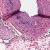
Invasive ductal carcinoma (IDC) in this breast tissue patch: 0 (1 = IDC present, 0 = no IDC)